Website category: book
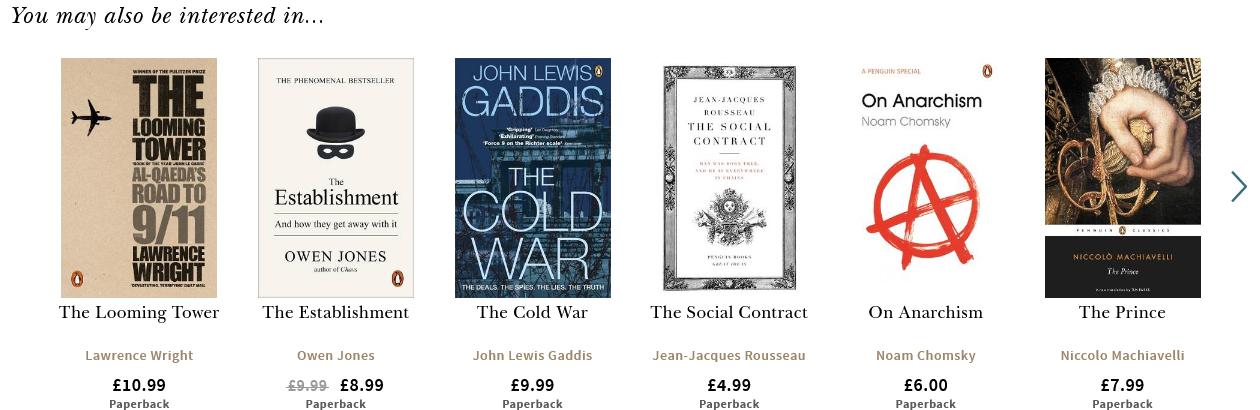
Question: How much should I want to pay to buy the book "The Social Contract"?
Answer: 4.99

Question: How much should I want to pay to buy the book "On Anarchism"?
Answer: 6.00

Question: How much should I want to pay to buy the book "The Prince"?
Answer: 7.99

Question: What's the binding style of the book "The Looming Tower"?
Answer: Paperback

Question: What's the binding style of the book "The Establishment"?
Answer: Paperback

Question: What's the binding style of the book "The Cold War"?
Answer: Paperback

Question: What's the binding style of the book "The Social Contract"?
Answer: Paperback

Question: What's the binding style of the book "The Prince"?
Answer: Paperback

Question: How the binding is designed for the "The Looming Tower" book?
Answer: Paperback

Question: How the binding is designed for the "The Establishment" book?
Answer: Paperback

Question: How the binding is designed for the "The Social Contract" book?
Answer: Paperback

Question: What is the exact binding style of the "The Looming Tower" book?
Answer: Paperback

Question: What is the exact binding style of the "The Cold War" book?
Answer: Paperback

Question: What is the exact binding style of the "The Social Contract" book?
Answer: Paperback

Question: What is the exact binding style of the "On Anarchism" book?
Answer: Paperback

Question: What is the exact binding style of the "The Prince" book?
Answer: Paperback

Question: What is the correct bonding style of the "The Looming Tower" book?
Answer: Paperback

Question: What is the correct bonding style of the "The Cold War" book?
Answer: Paperback

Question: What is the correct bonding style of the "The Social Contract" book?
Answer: Paperback

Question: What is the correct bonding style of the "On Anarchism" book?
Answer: Paperback

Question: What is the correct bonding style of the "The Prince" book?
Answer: Paperback

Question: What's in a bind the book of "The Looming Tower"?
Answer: Paperback

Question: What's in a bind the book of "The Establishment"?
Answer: Paperback

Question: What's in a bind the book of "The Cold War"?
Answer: Paperback

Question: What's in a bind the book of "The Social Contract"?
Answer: Paperback

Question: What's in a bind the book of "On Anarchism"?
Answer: Paperback

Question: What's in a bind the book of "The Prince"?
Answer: Paperback

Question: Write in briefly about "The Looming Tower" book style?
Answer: Paperback

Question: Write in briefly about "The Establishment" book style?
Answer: Paperback

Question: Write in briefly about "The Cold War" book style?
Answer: Paperback

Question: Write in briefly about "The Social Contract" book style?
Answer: Paperback

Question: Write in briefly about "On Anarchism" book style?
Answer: Paperback

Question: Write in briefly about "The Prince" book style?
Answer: Paperback

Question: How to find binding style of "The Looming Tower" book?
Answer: Paperback

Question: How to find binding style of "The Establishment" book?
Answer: Paperback

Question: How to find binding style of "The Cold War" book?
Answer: Paperback

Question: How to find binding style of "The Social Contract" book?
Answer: Paperback

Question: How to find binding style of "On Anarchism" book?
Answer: Paperback

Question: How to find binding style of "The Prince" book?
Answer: Paperback